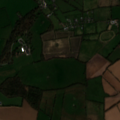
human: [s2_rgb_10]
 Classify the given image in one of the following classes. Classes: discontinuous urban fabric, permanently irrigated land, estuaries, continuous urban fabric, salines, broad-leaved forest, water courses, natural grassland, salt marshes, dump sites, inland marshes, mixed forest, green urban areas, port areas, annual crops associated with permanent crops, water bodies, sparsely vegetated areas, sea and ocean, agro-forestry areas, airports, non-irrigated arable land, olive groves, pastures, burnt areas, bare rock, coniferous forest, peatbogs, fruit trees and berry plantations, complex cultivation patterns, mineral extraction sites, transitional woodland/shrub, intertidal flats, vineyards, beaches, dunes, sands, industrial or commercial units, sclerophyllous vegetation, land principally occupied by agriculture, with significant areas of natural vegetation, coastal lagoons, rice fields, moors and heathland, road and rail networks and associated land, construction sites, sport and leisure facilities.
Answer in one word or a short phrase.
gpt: non-irrigated arable land, pastures, complex cultivation patterns, land principally occupied by agriculture, with significant areas of natural vegetation